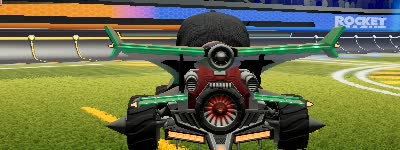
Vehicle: aftershock